Question: I have a Mule 3.3.0 flow which splits a file into records. I need to execute an action (stored procedure) AFTER ALL records have finished processing.
The problem is that sometimes the action gets executed before all records have been processed by Mule. I think this is due to the fact that Mule process stuff in parallel, which is great, so sometimes the final action gets called too early.
If I set the flow as synchronous things appear to work, but I'm not taking advantage of parallel execution.
I think I could also use a Foreach scope (haven't tried) but I guess that stuff will still not be parallelized.
Is there a way to "wait" until all records finish processing?
I'm attaching a very simple flow which exhibits this behaviour. If you run it you will see that the loggers don't print stuff in order. Actually, the "DONE" message gets logged before the rest.
The flow processes a simple csv file auntil it matches a field with value "end". There is a choice component which loggs "DONE" when such field is found. The rest of the fields simply get logged.
Any help will be greatly appreciated.
Flow:

Flow xml
'''
<?xml version="1.0" encoding="UTF-8"?>
<mule xmlns:scripting="http://www.mulesoft.org/schema/mule/scripting"
xmlns:vm="http://www.mulesoft.org/schema/mule/vm" xmlns:file="http://www.mulesoft.org/schema/mule/file"
xmlns="http://www.mulesoft.org/schema/mule/core" xmlns:doc="http://www.mulesoft.org/schema/mule/documentation"
xmlns:spring="http://www.springframework.org/schema/beans" version="CE-3.3.0"
xmlns:xsi="http://www.w3.org/2001/XMLSchema-instance"
xsi:schemaLocation="
http://www.mulesoft.org/schema/mule/vm http://www.mulesoft.org/schema/mule/vm/current/mule-vm.xsd
http://www.mulesoft.org/schema/mule/file http://www.mulesoft.org/schema/mule/file/current/mule-file.xsd
http://www.mulesoft.org/schema/mule/scripting http://www.mulesoft.org/schema/mule/scripting/current/mule-scripting.xsd
http://www.springframework.org/schema/beans http://www.springframework.org/schema/beans/spring-beans-current.xsd
http://www.mulesoft.org/schema/mule/core http://www.mulesoft.org/schema/mule/core/current/mule.xsd ">
<file:connector name="inputFileConnector" autoDelete="true"
streaming="false" validateConnections="true" doc:name="File" fileAge="60000"
readFromDirectory="#{systemProperties['user.home']}" />
<flow name="flow1" doc:name="flow1" processingStrategy="synchronous">
<file:inbound-endpoint path="#{systemProperties['user.home']}"
responseTimeout="10000" doc:name="Input File" fileAge="100"
connector-ref="inputFileConnector">
<file:filename-regex-filter pattern="input.csv"
caseSensitive="false" />
</file:inbound-endpoint>
<byte-array-to-string-transformer
doc:name="Byte Array to String" />
<scripting:component doc:name="Groovy">
<scripting:script engine="Groovy">
<scripting:text><![CDATA[return payload.split('
');]]></scripting:text>
</scripting:script>
</scripting:component>
<collection-splitter doc:name="Collection Splitter" />
<choice doc:name="Choice">
<when expression="#[groovy:payload != 'end']">
<processor-chain>
<logger message="." level="INFO" doc:name="Process"/>
<vm:outbound-endpoint path="toFlow2" doc:name="VM"/>
</processor-chain>
</when>
<otherwise>
<processor-chain>
<logger message="|||| DONE" level="INFO" doc:name="DONE"/>
</processor-chain>
</otherwise>
</choice>
</flow>
<flow name="flow2" doc:name="flow2" >
<vm:inbound-endpoint path="toFlow2" doc:name="VM"/>
<scripting:component doc:name="Groovy">
<scripting:script engine="Groovy">
<scripting:text><![CDATA[return payload.split(',');]]></scripting:text>
</scripting:script>
</scripting:component>
<collection-splitter doc:name="Collection Splitter" />
<logger message="|||||| #[payload]" level="INFO" doc:name="Logger"/>
<vm:outbound-endpoint path="toFlow3" doc:name="VM"/>
</flow>
'''
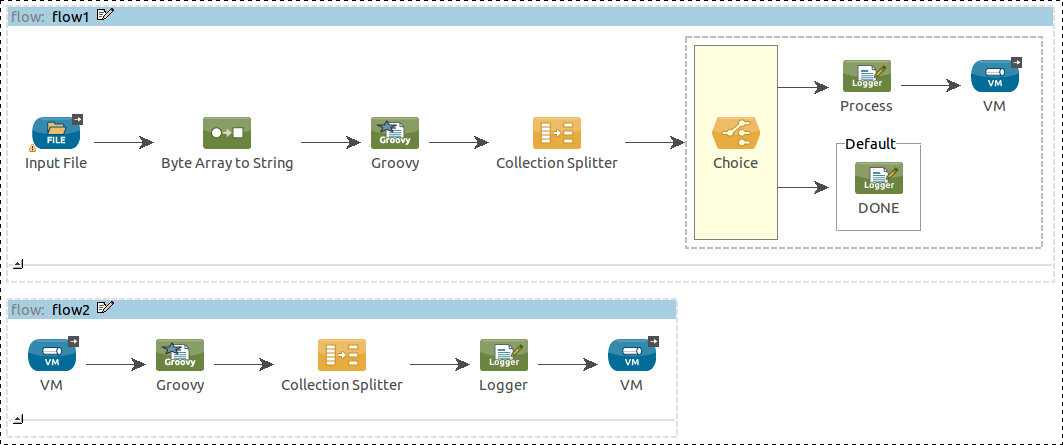
Answer: One option is to use a 'collection-aggregator' to act as an accumulator, blocking the final flow action until all the messages have been processed. The trick is that the 'collection-splitter's will set up a correlation group size that is only good for either the number of lines in the file or the number of columns in the file. But we want to accumulate until all columns of all lines have been processed. The solution consists in computing first this value (ie total number of expected messages) and overriding whatever correlation group size had been calculated the 'collection-splitter's with the total value.
Here is how I've done this (you'll note that I replaced all Groovy snippets with more Mule-3-esque MEL expressions):
'''
<file:connector name="inputFileConnector" autoDelete="true"
streaming="false" validateConnections="true" fileAge="60000"
readFromDirectory="#{systemProperties['user.home']}" />
<flow name="flow1" processingStrategy="synchronous">
<file:inbound-endpoint path="#{systemProperties['user.home']}"
responseTimeout="10000" fileAge="100"
connector-ref="inputFileConnector">
<file:filename-regex-filter pattern="input.csv"
caseSensitive="false" />
</file:inbound-endpoint>
<byte-array-to-string-transformer />
<set-session-variable variableName="expectedMessageCount"
value="#[org.mule.util.StringUtils.countMatches(message.payload, '
') + org.mule.util.StringUtils.countMatches(message.payload, ',') - 1]" />
<expression-transformer expression="#[message.payload.split('
')]" />
<collection-splitter enableCorrelation="IF_NOT_SET" />
<set-property propertyName="MULE_CORRELATION_GROUP_SIZE"
value="#[sessionVars.expectedMessageCount]" />
<choice>
<when expression="#[message.payload != 'end']">
<processor-chain>
<logger message="." level="INFO" />
<vm:outbound-endpoint path="toFlow2" />
</processor-chain>
</when>
<otherwise>
<processor-chain>
<logger message="|||| END" level="INFO" />
</processor-chain>
</otherwise>
</choice>
</flow>
<flow name="flow2">
<vm:inbound-endpoint path="toFlow2"/>
<expression-transformer expression="#[message.payload.split(',')]" />
<collection-splitter />
<set-property propertyName="MULE_CORRELATION_GROUP_SIZE"
value="#[sessionVars.expectedMessageCount]" />
<logger message="|||||| #[message.payload]" level="INFO"/>
<vm:outbound-endpoint path="toFinalizer" />
<vm:outbound-endpoint path="toFlow3" />
</flow>
<flow name="finalizer">
<vm:inbound-endpoint path="toFinalizer" />
<collection-aggregator />
<logger message="|||| DONE" level="INFO" />
</flow>
'''
NB. Alternatively, if using a 'collection-aggregator' is an issue because it uses too much memory, you could use an expression component to decrement 'sessionVars.expectedMessageCount' and filter to let a message hit the final message processor when the counter is back to 0.